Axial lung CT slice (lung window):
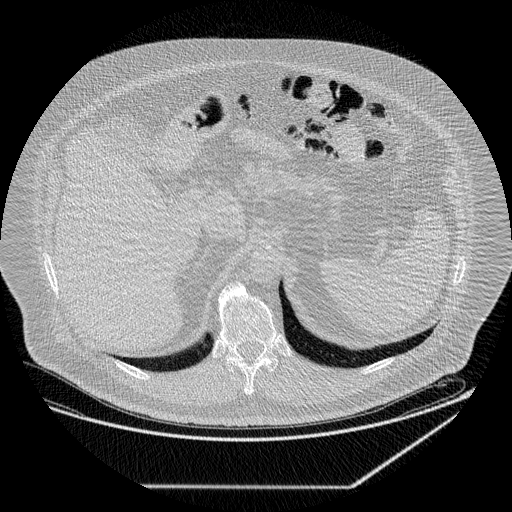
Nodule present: no